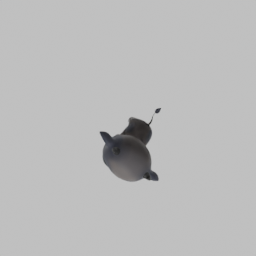
Label: animals